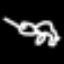
Label: frog